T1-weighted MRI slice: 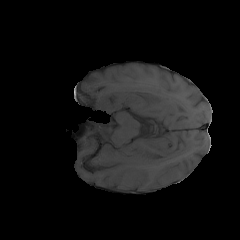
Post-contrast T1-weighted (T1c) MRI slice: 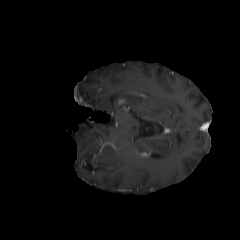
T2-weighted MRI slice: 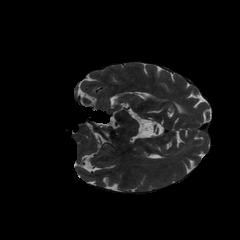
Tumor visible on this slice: no